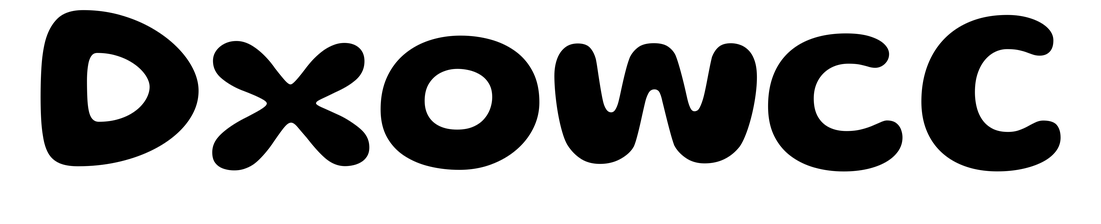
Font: Gluten_SemiBold